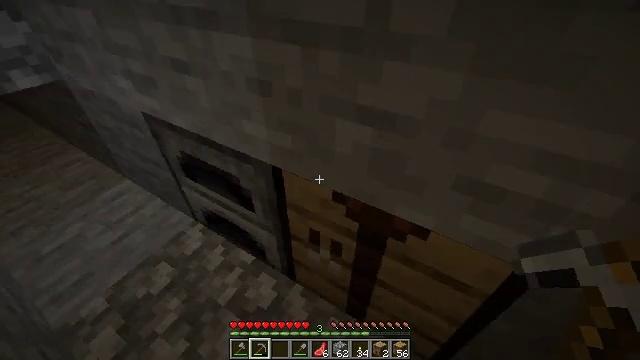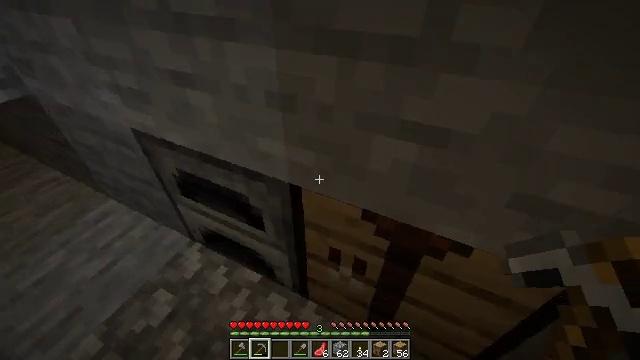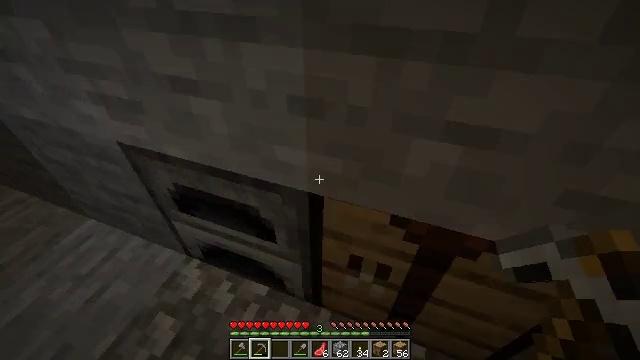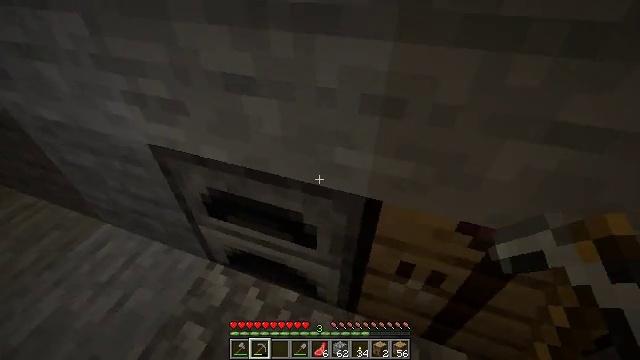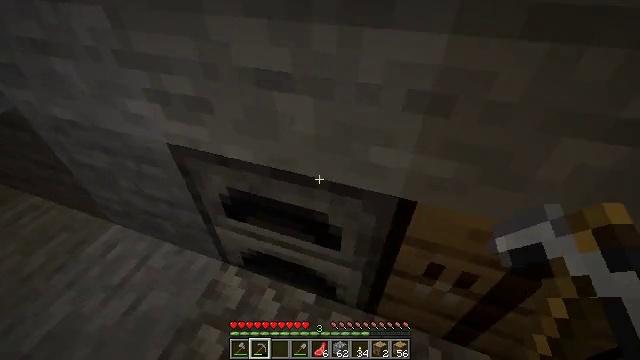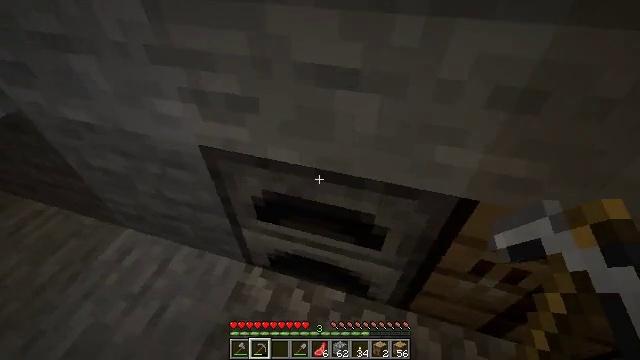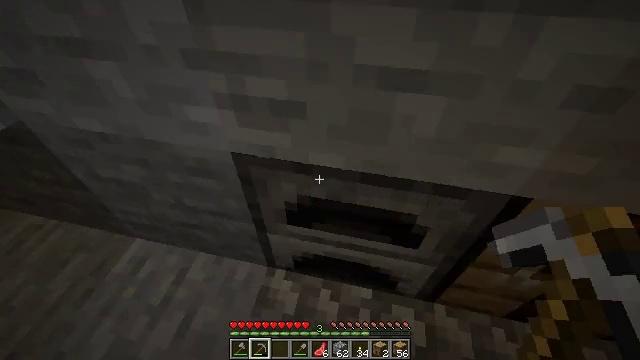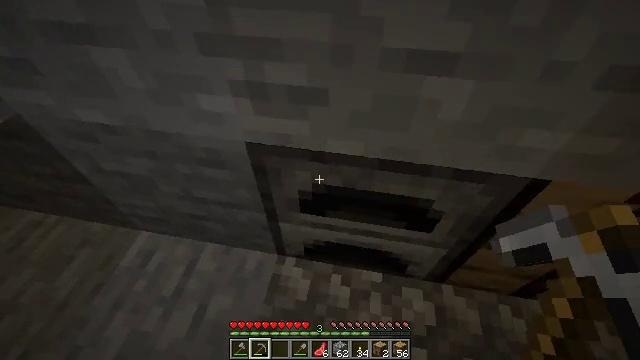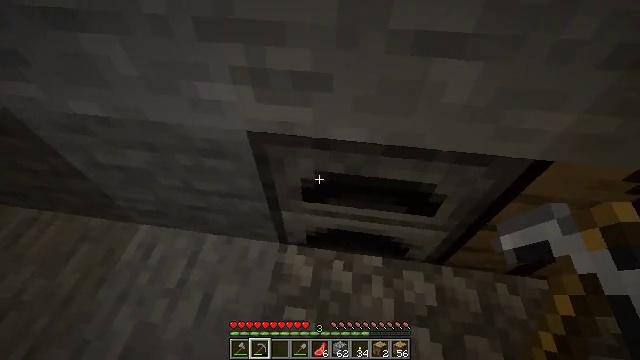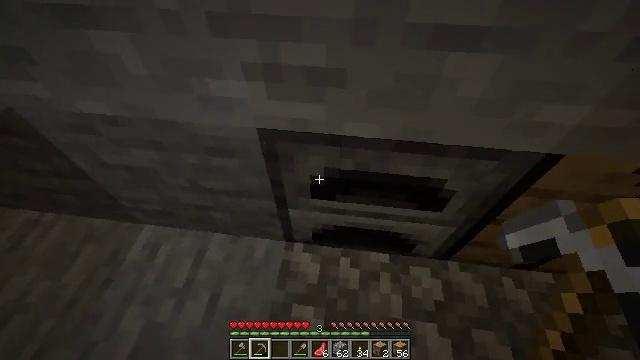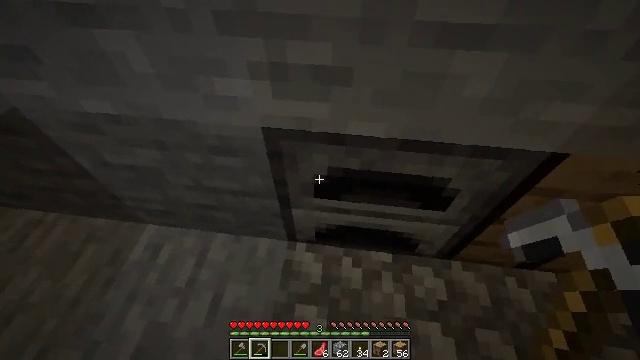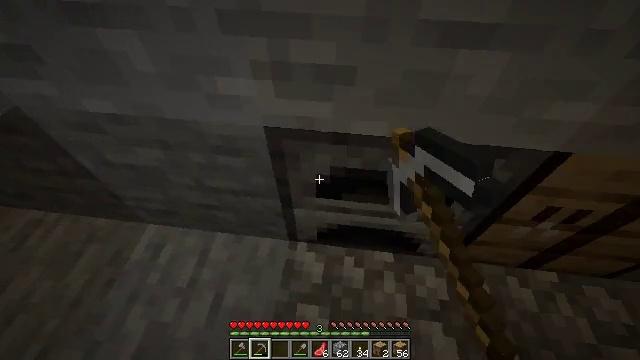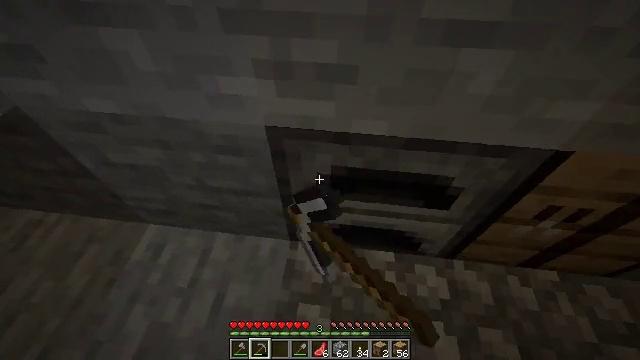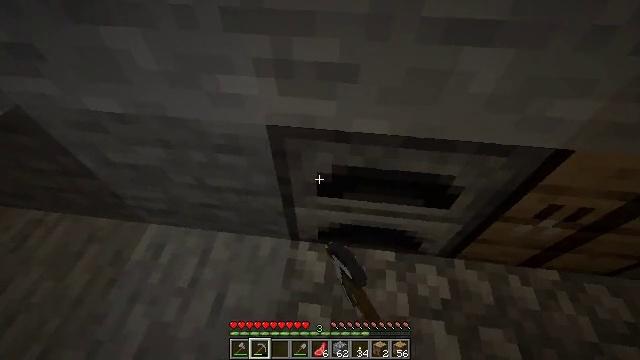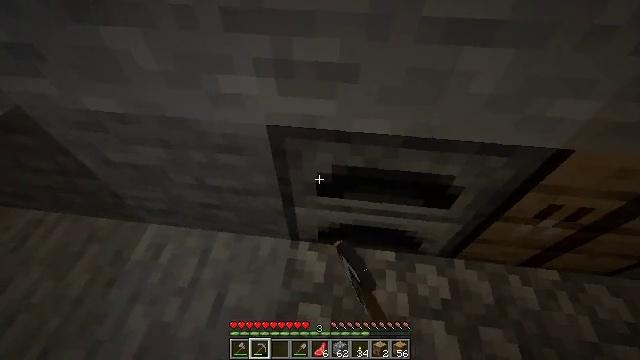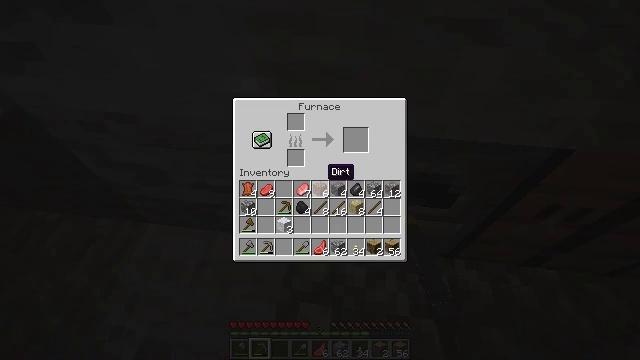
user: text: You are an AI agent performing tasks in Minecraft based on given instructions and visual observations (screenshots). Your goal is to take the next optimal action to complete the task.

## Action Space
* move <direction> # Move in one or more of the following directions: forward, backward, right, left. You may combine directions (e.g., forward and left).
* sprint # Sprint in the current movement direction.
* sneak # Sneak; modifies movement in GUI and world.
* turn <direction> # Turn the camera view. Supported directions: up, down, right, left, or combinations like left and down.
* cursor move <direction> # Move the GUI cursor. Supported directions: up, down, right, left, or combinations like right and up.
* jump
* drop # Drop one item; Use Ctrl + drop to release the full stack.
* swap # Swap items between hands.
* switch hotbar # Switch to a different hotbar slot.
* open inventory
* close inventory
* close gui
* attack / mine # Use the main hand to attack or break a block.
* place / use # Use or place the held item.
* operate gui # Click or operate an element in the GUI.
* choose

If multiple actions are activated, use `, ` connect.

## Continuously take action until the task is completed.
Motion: motion action
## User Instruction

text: Create leather boots by placing leather in the crafting table.
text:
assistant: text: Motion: move left, turn right
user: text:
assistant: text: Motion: move left, turn right
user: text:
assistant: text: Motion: move left
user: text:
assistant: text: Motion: move left
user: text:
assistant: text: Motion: move left, turn right and down
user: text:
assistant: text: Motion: turn right and down
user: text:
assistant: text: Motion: turn right and down
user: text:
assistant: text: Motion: turn right and down
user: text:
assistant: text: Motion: no_op
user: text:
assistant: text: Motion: use / place
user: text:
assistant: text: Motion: use / place
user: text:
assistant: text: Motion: use / place
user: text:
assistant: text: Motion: use / place
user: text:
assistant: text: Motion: no_op
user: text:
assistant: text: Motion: open gui
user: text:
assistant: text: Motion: no_op
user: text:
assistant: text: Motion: no_op
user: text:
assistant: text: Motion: cursor move right
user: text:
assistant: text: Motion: no_op
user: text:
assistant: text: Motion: no_op
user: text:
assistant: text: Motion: no_op
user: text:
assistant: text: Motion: no_op
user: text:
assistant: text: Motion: no_op
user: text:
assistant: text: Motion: no_op
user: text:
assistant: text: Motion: no_op
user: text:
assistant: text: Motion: cursor move down
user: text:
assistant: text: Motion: no_op
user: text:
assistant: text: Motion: cursor move left
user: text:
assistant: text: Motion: no_op
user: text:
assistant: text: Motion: cursor move left